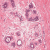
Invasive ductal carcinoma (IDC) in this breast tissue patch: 0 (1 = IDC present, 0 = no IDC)